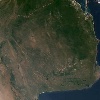
Label: land